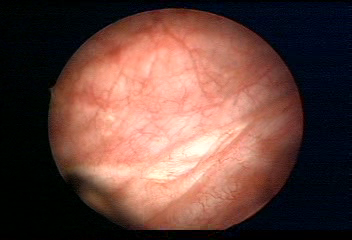
Modality: WLC
Class: Normal mucosa
Bladder cancer association: No